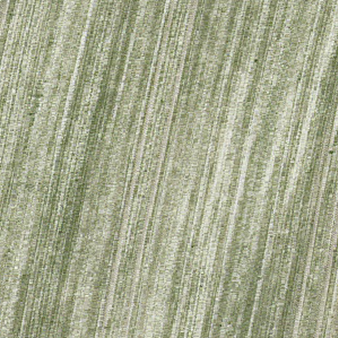
Label: other